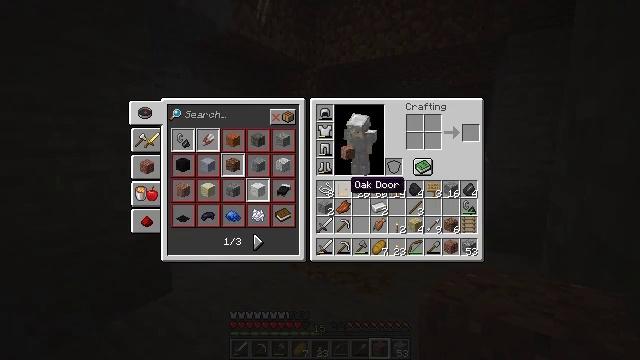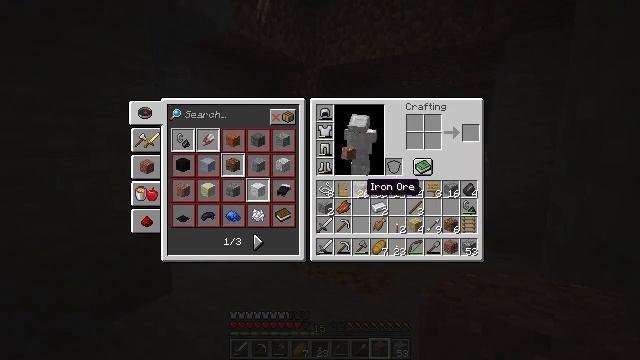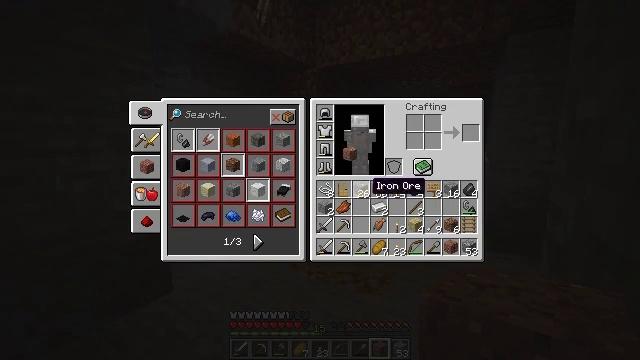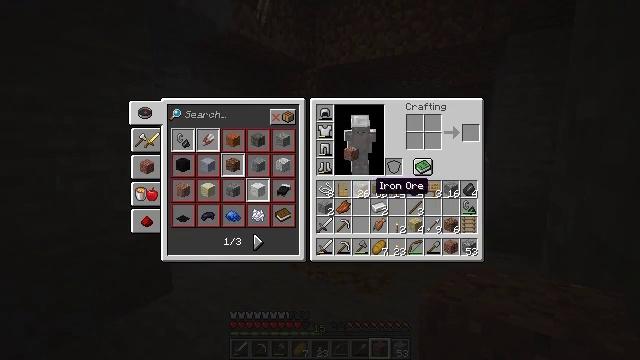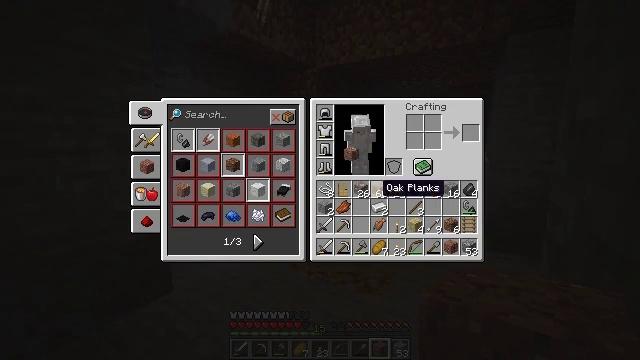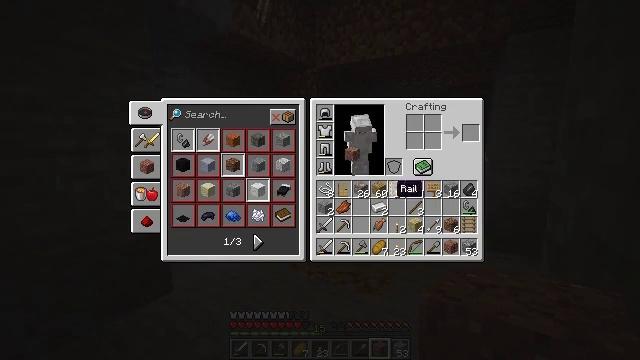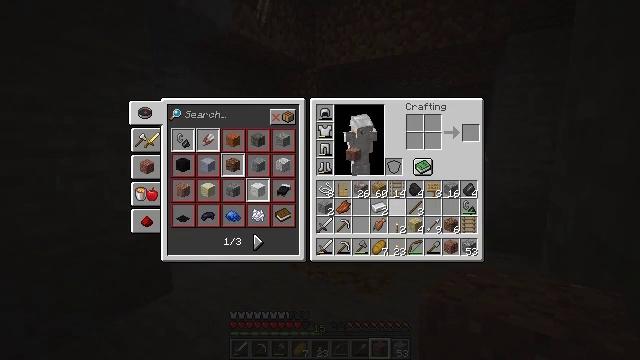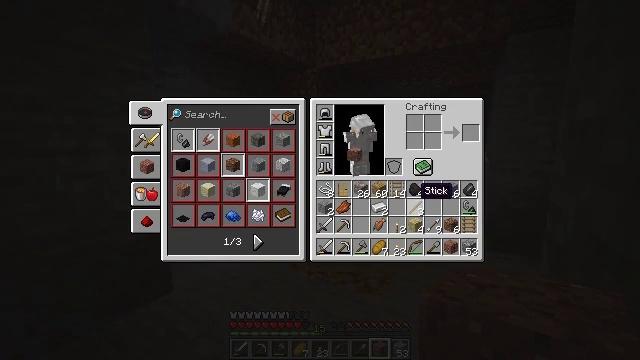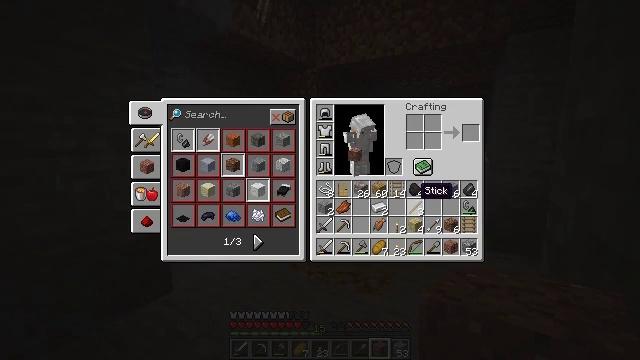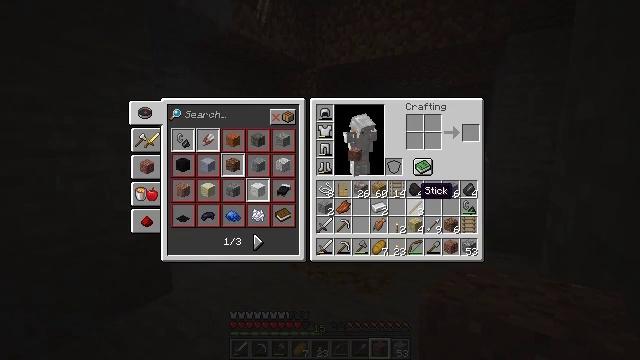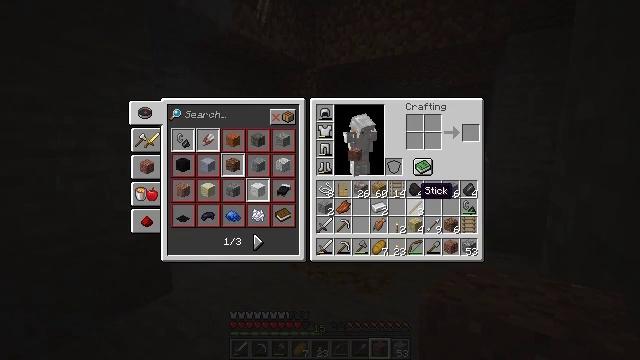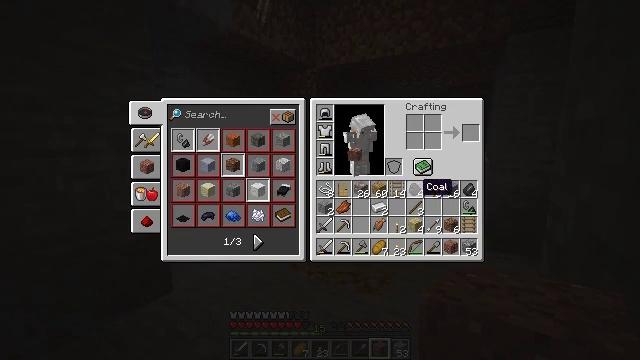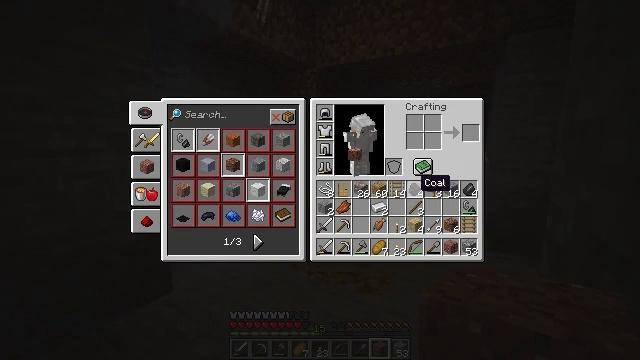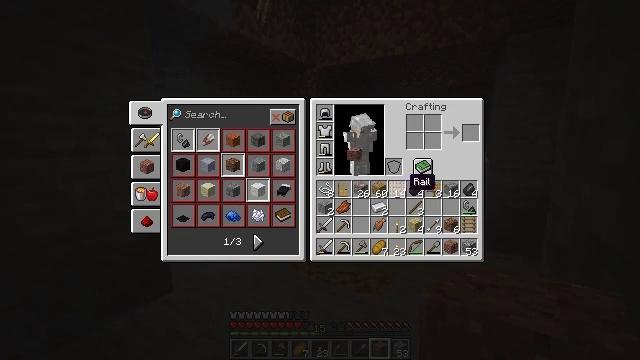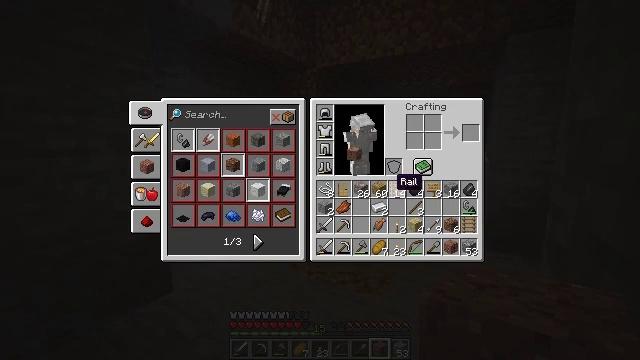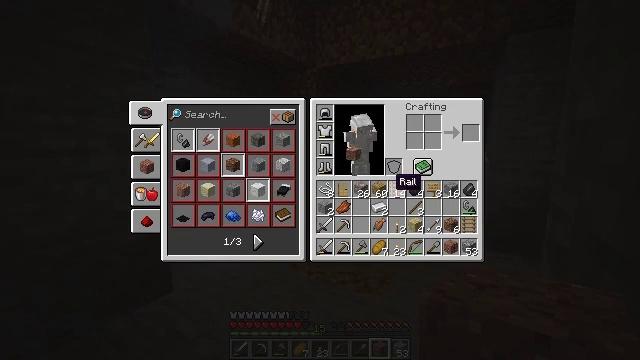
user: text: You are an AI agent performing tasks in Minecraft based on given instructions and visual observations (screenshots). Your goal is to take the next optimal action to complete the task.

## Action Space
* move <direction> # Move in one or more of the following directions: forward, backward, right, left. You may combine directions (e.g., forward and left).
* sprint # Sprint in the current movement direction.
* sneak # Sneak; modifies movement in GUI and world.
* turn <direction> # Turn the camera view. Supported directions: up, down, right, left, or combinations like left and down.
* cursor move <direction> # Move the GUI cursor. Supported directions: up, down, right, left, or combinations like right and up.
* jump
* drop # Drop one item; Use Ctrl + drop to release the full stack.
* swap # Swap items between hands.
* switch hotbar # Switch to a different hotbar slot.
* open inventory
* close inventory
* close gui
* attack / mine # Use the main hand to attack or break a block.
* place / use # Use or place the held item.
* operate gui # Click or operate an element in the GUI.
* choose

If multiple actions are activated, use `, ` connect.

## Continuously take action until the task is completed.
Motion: motion action
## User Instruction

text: Open inventory and craft the crafting table with planks.
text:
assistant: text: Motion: turn right
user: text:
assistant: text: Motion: no_op
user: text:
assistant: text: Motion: no_op
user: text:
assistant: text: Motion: turn right
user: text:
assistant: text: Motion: turn right
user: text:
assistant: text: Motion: turn right
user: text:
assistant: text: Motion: turn right
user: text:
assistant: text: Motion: no_op
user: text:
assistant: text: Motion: no_op
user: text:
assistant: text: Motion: no_op
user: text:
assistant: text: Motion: no_op
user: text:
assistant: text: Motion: no_op
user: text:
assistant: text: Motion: turn left
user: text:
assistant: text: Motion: turn left
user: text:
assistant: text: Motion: no_op
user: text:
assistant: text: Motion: no_op
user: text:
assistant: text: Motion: no_op
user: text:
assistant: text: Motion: no_op
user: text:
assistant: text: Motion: no_op
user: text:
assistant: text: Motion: no_op
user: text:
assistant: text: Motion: no_op
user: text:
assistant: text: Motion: no_op
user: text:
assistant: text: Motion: no_op
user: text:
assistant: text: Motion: no_op
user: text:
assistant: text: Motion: no_op
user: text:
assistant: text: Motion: no_op
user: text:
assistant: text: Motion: no_op
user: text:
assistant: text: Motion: turn right
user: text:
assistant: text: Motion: no_op
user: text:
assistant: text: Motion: no_op